Aerial crown-view tile of a tropical tree (Barro Colorado Island, Panama), acquired 20250124:
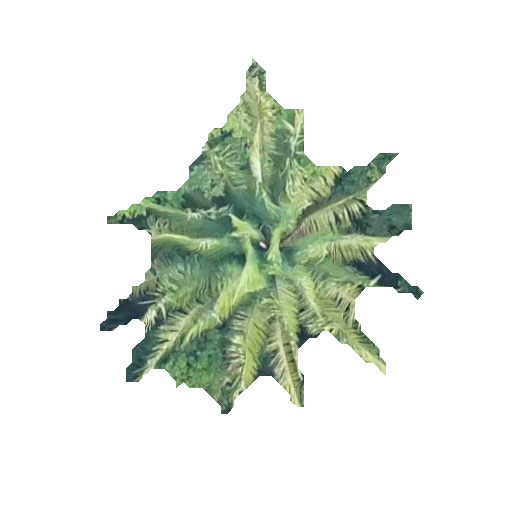
Species: Attalea butyracea
GBIF accepted scientific name: Attalea butyracea
Crown area: 82.693 m²